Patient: sex M, age 51
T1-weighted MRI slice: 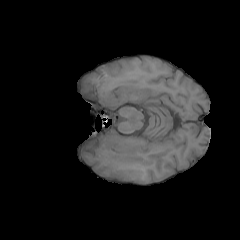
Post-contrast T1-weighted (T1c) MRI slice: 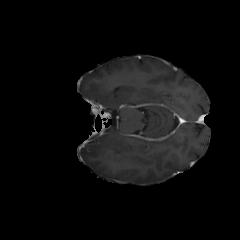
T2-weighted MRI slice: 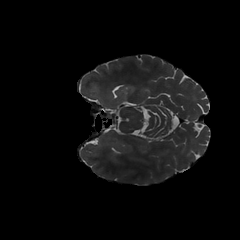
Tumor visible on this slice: yes
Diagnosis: Glioblastoma, IDH-wildtype
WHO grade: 4